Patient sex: F
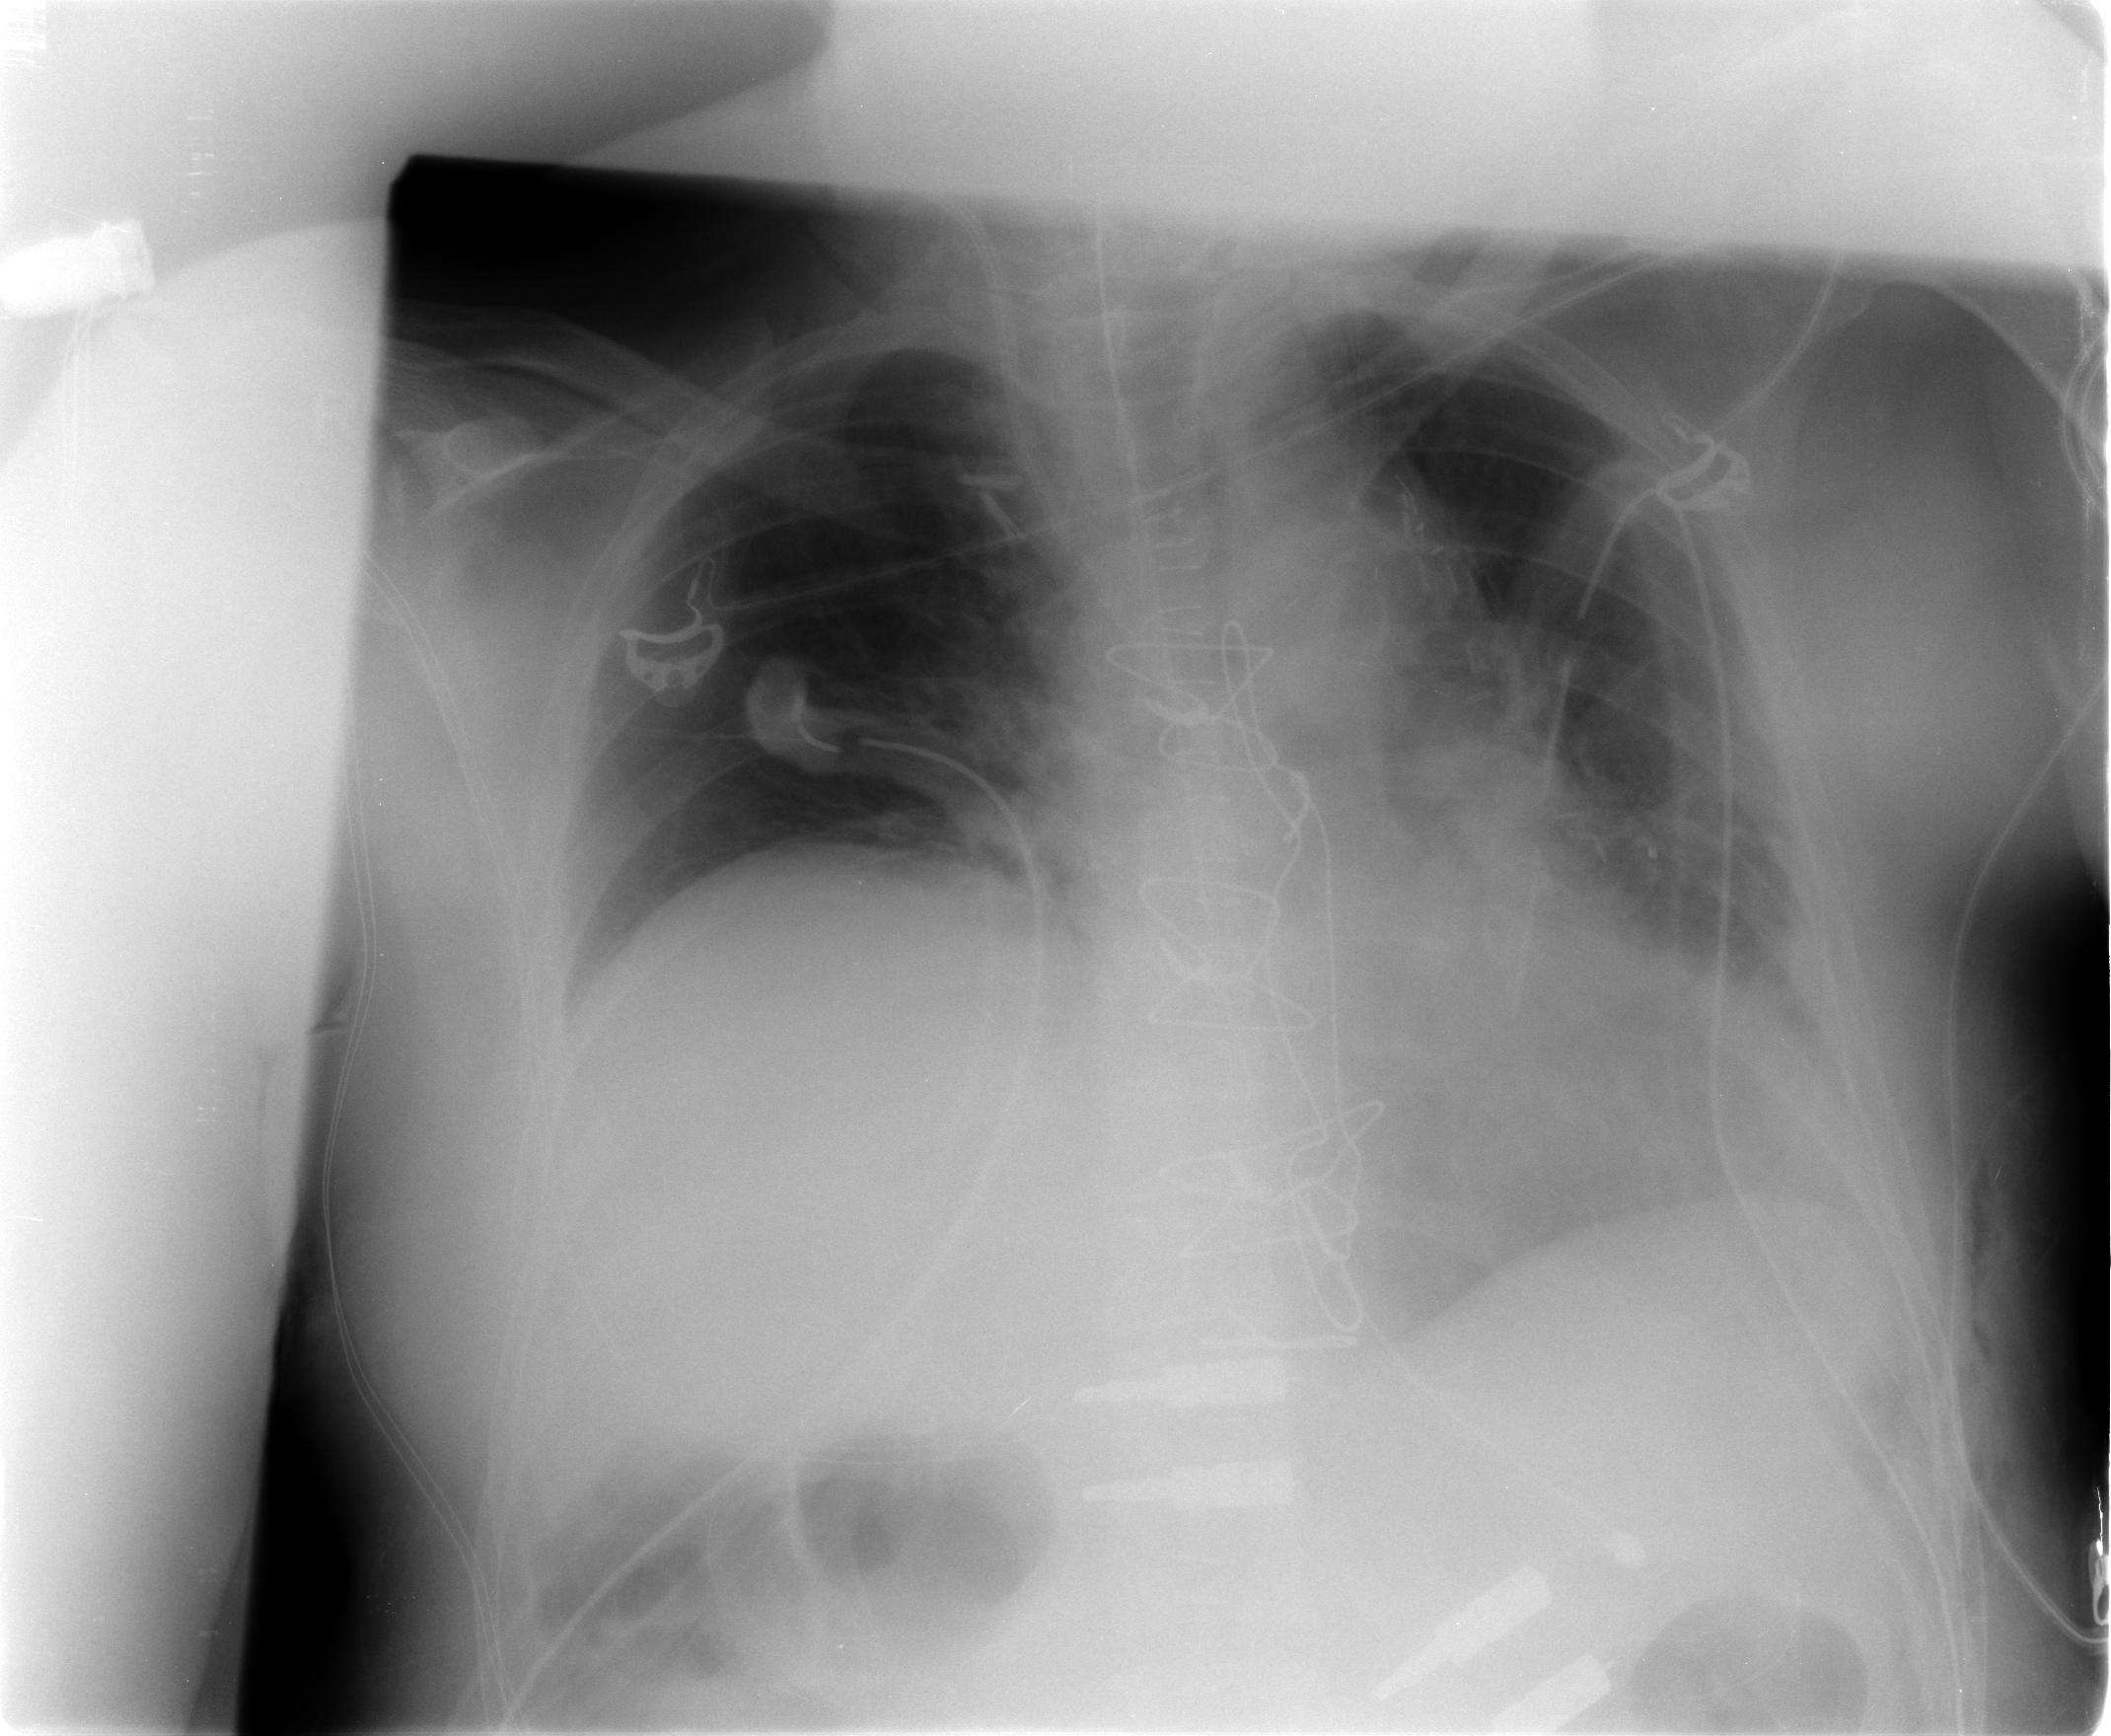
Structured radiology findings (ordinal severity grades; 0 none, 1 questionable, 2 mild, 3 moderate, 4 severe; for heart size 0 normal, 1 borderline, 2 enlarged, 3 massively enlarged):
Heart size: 2
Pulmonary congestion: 2
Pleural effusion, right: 0
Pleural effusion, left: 2
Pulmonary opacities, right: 0
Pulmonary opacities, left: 2
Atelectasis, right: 0
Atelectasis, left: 2